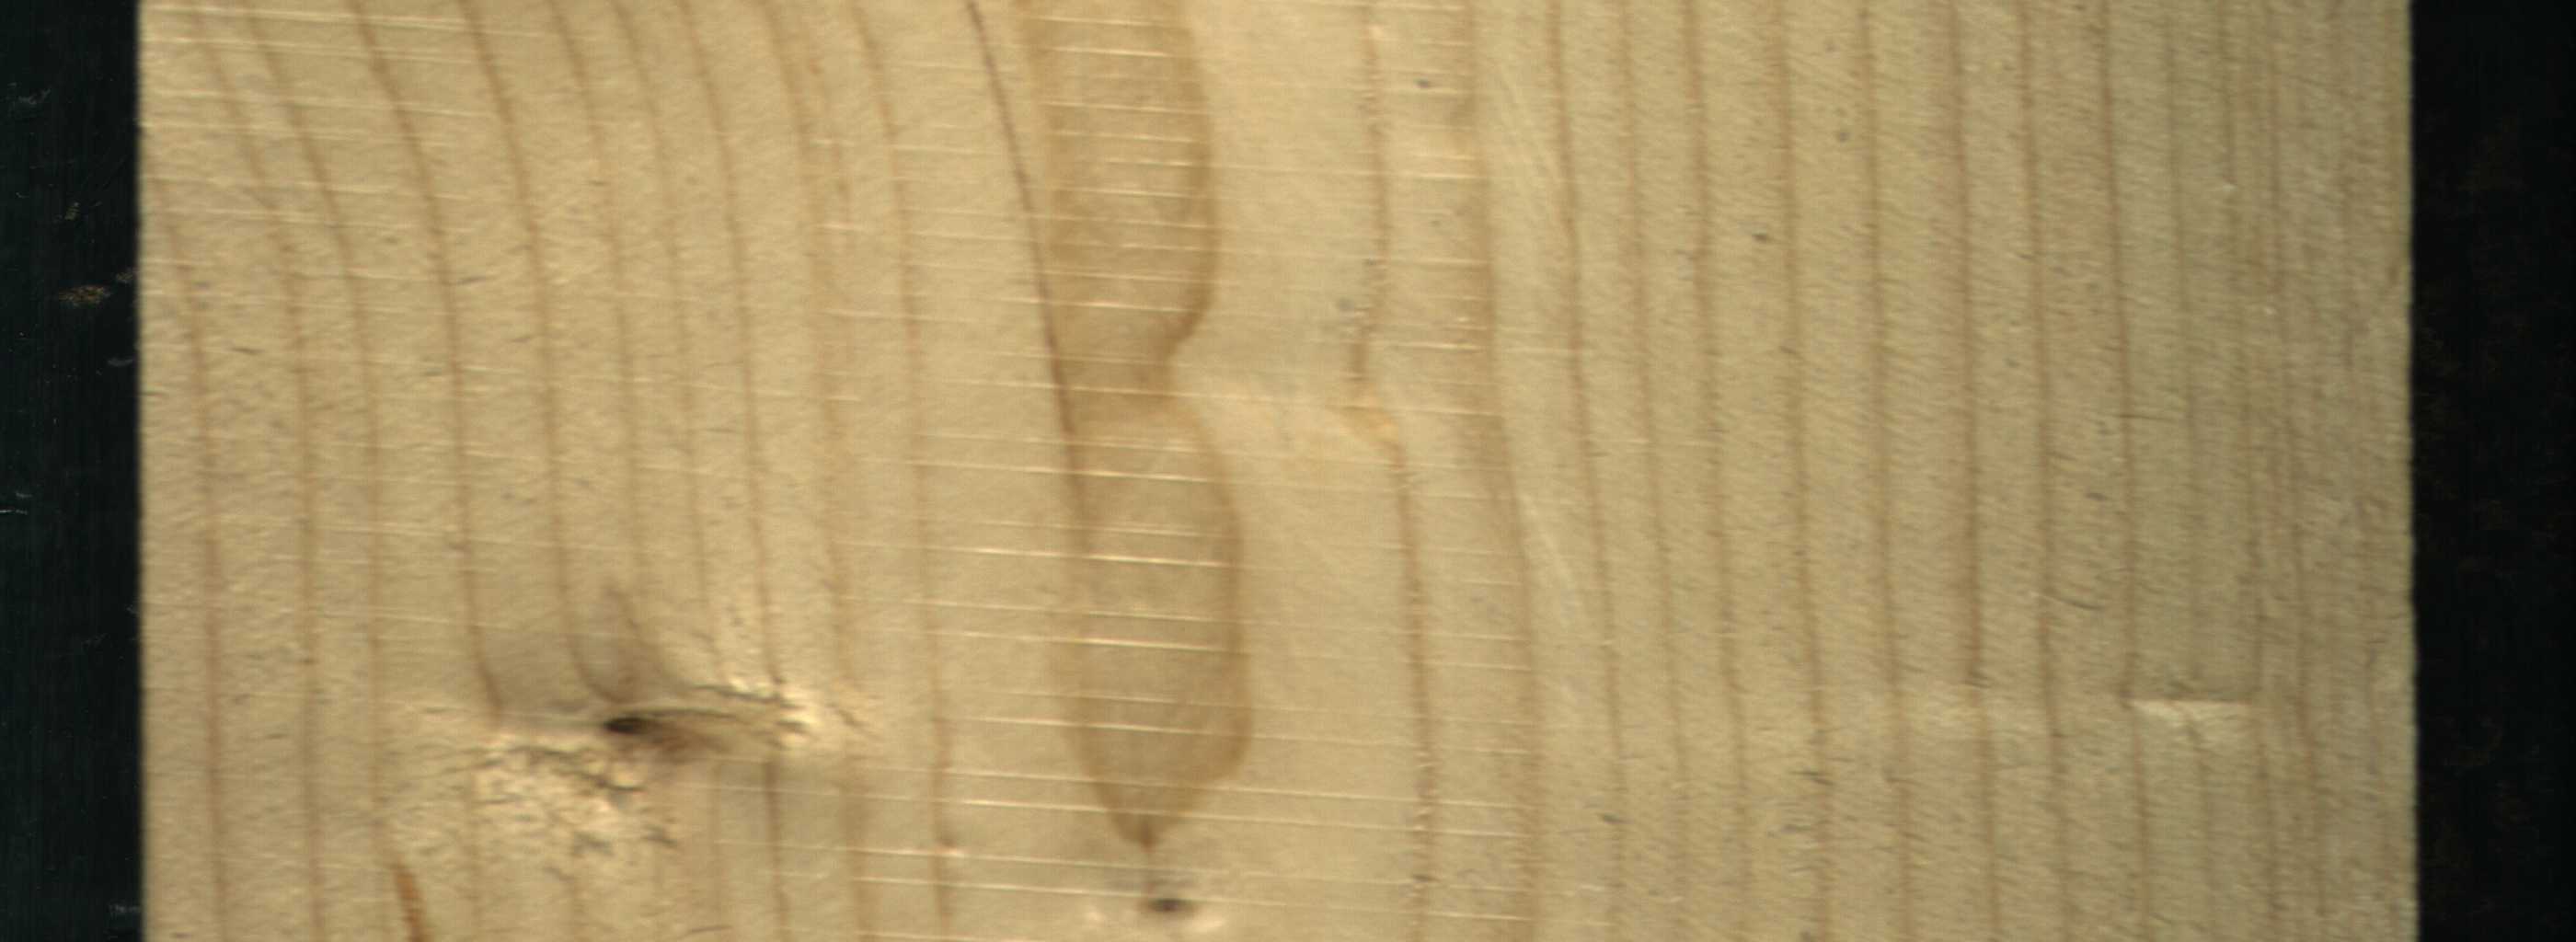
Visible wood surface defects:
resin
Dead_Knot
Live_Knot